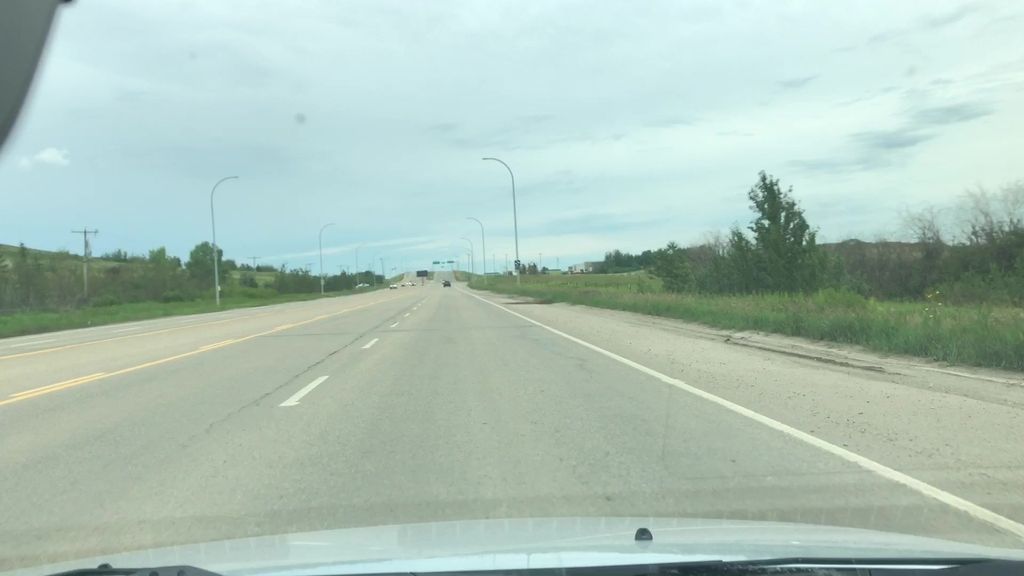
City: edmonton